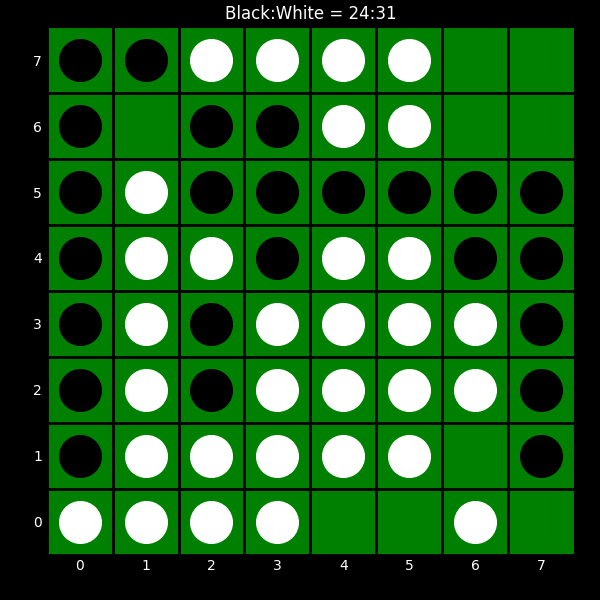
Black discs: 24
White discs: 31